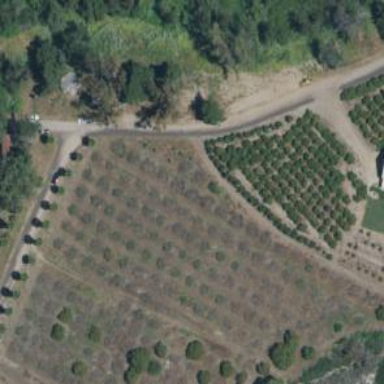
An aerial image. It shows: Orchard.